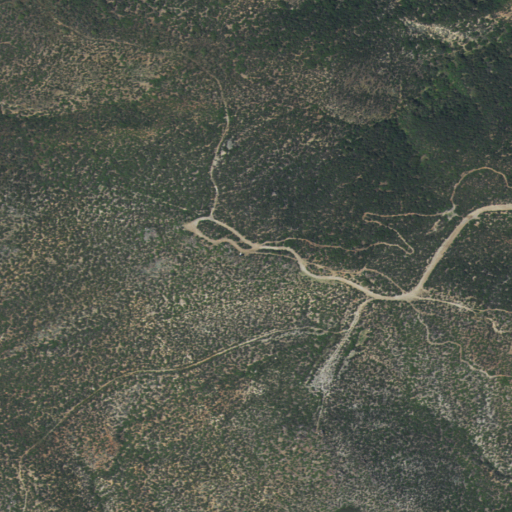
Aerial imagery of mountain in California named Oak Mountain containing only shrub